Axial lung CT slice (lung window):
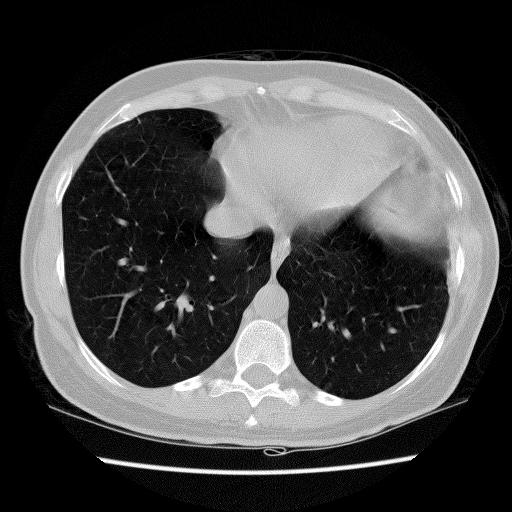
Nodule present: no